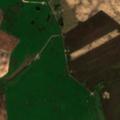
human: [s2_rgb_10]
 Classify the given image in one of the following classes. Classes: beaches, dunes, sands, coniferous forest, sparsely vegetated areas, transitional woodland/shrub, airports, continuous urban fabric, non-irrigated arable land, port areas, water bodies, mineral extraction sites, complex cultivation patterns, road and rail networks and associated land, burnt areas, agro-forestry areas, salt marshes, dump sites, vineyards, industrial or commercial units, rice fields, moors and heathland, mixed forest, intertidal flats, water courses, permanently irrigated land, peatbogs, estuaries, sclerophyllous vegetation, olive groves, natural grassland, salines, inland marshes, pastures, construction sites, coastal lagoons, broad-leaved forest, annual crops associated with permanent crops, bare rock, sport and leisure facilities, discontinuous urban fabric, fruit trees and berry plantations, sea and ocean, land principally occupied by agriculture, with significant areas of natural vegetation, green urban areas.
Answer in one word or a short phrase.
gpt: non-irrigated arable land, complex cultivation patterns